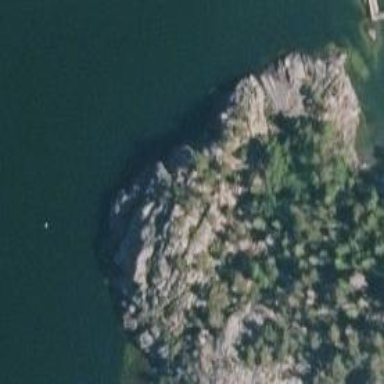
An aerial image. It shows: Cliff in nature.